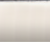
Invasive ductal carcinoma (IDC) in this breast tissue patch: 0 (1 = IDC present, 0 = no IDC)